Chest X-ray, PA view. Patient: 79 years old, sex F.
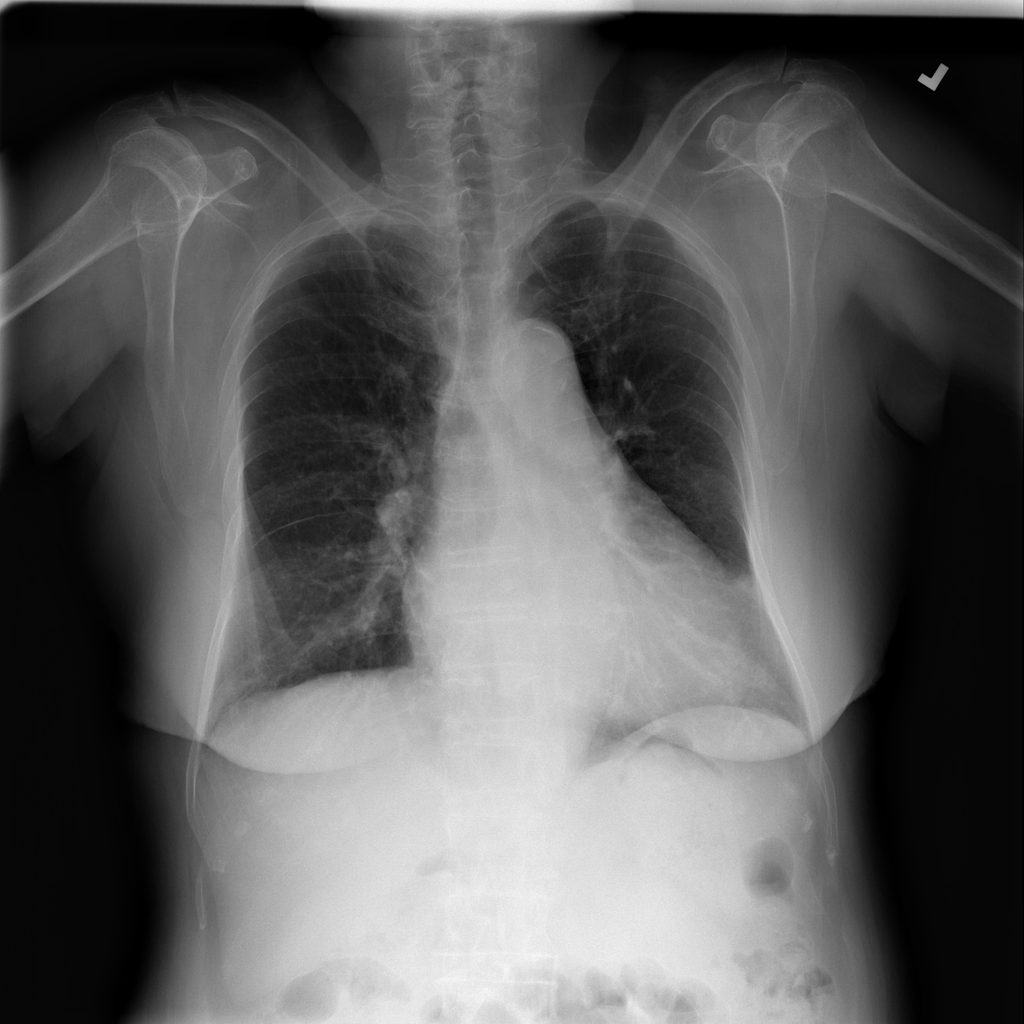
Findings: Cardiomegaly